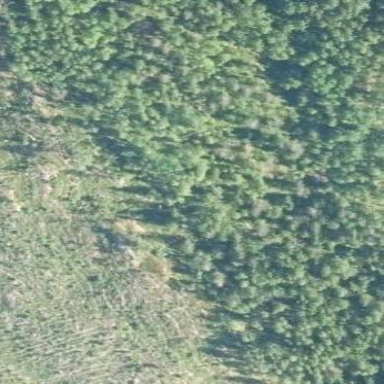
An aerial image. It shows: Mixed woodland with various types of leaves.